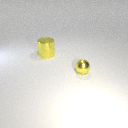
small yellow metal sphere in front of large yellow metal cylinder